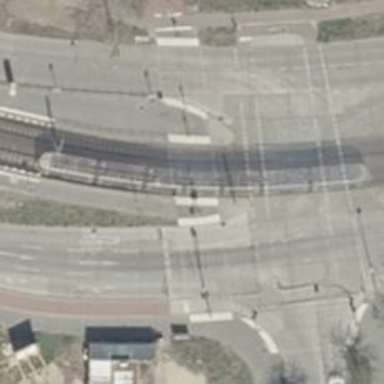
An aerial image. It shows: Tram crossing with traffic signals.